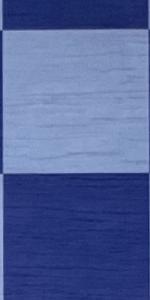
Label: Empty